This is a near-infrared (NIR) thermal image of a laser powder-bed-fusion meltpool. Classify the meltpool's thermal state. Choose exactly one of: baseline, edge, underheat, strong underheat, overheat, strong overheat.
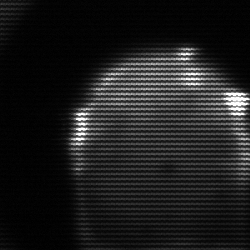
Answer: edge